The image is the raw time-domain waveform of a rolling-element bearing's vibration signal. What is the most likely bearing condition (normal, inner_race, outer_race, ball)?
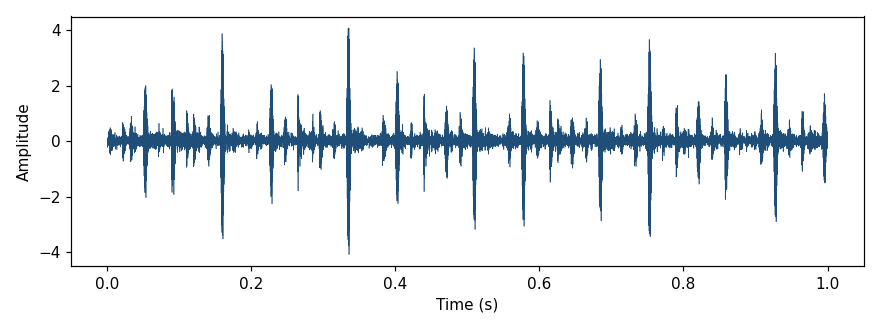
Answer: outer_race